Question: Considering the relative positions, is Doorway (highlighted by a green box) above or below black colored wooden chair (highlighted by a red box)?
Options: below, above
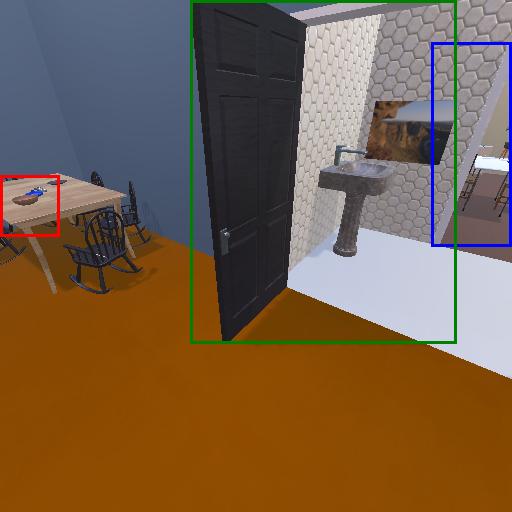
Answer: below